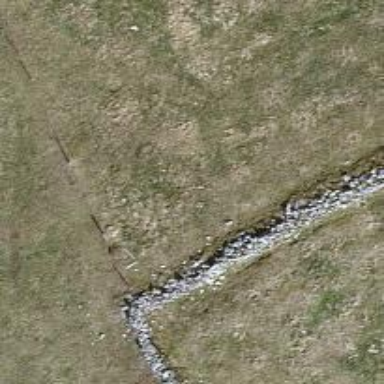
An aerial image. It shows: Wall barrier.